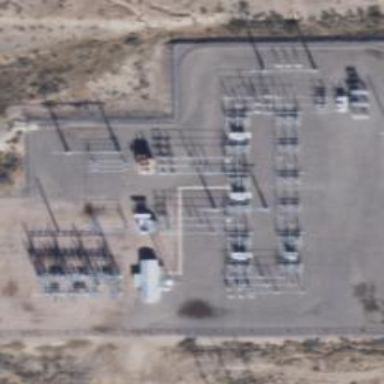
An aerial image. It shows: Switch used for power control.